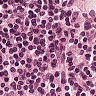
Metastatic tissue present: no